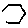
Label: hexagon